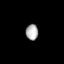
Tissue: lung
Cell type: Others
Senescence score: 0.6757
Nuclear area (px): 193
Mean DAPI intensity: 171.544